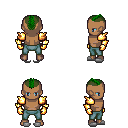
a pixel art fantasy rpg character, male body template, human, dark skin, gold arm armor, teal pants, green short mohawk hairstyle, gold gloves, white slippers, four views (front, back, left, right), 2x2 character sprite sheet, small pixel art, hard edges, no anti-aliasing